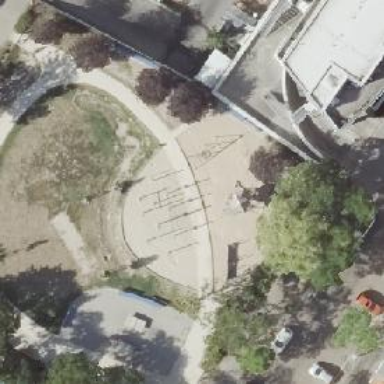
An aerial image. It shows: Playground with various play structures.